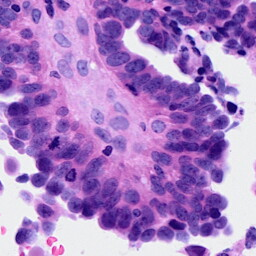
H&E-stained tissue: Ovarian